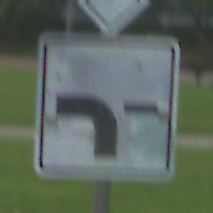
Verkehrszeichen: VerlaufVorfahrtsstrasse6
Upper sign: Vorfahrtsstrasse
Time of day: MorningAfternoon
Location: Outdoor (Urban)
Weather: PartlyCloudy
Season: NotSpecified
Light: Natural